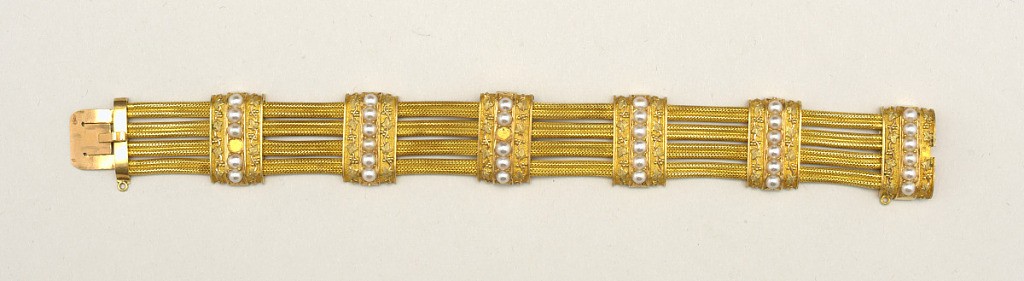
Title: Bracelet
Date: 19th century
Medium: Pearls, gold
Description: Six bands of gold, each ornamented with six half-pearls and a vine design in colored gold, crossing four flexible strans of gold.  Clasp closing concealed in one band.  Two half pearls and small chain at clasp are missing.